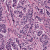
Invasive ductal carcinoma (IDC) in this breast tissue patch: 1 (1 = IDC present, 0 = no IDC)